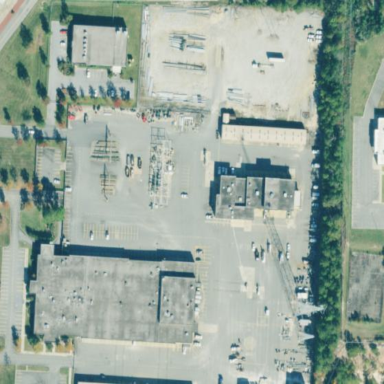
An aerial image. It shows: Industrial area with depot.